Question: I have a UITableView and I would like it ho have the same effect when scrolling as the picture. (Shadow below UINavigationBar and above of UITableView)
How can I do this?:

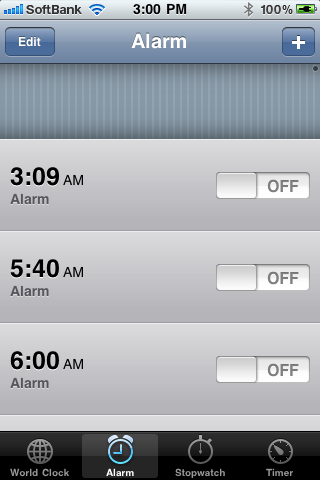
Answer: You can create a view on the top of the uitable with a custom background.
See this related question: <URL>
In your case you could have an image instead of a solid color.